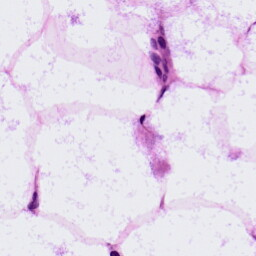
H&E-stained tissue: LymphNode